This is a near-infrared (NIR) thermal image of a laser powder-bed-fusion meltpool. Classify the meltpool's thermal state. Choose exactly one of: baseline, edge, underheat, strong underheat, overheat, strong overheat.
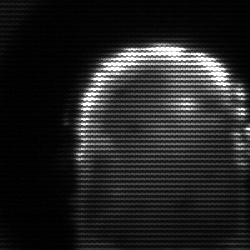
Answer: baseline